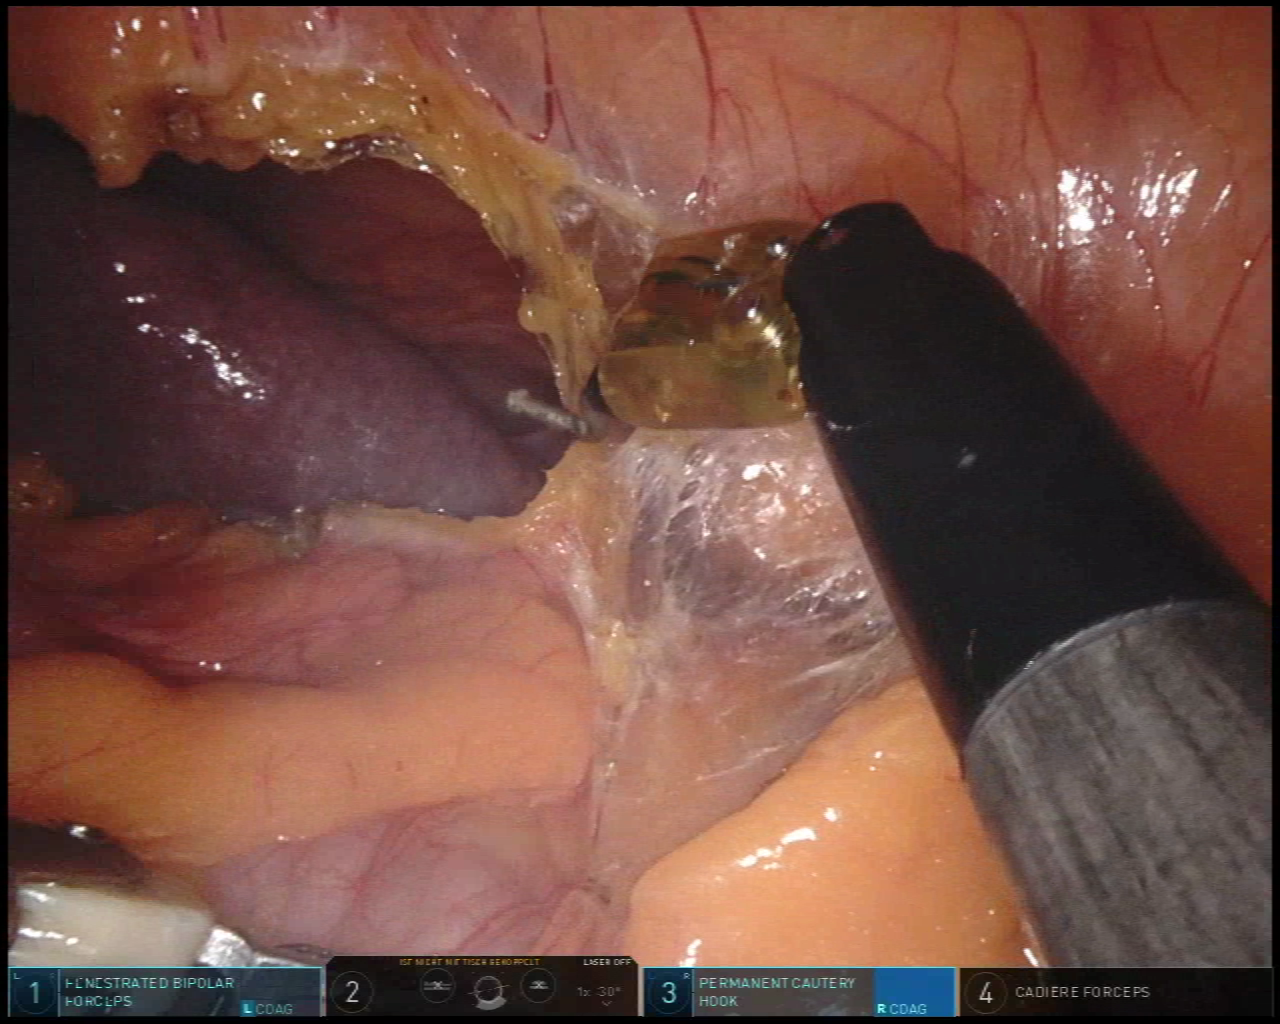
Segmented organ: spleen
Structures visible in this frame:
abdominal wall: yes
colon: yes
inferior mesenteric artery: no
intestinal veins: no
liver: no
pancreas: no
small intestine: no
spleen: yes
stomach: no
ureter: no
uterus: no
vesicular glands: no